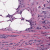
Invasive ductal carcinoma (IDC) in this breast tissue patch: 1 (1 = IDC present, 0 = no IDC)